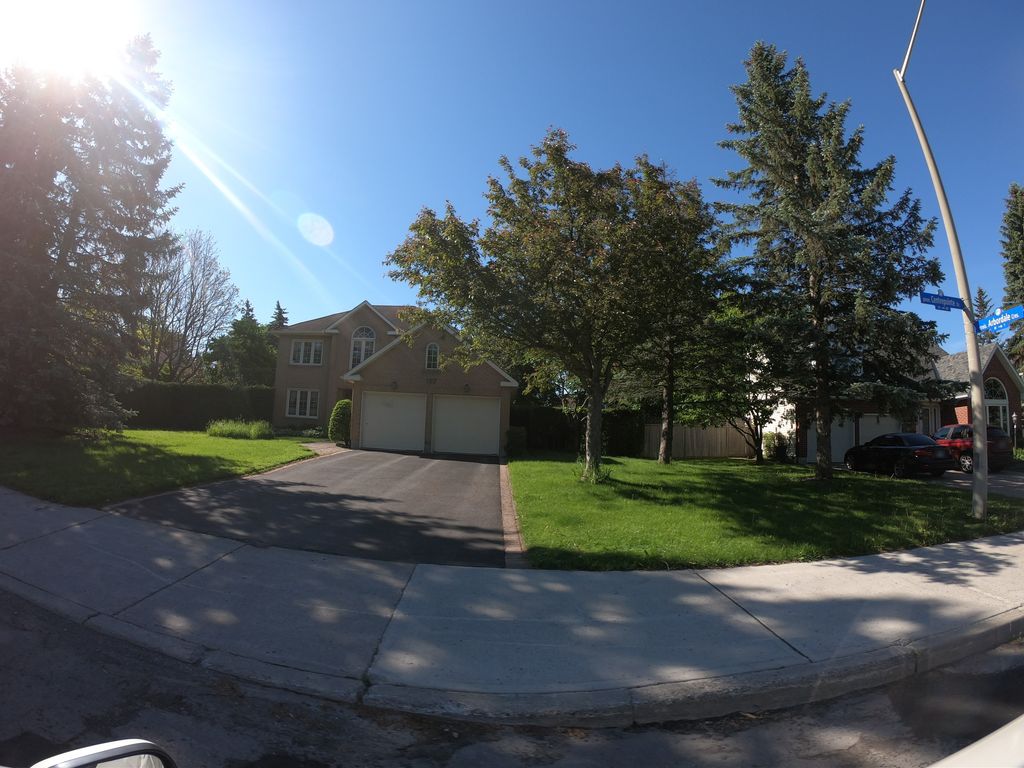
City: ottawa-gatineau